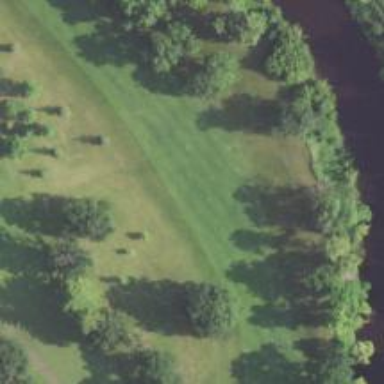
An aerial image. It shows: Golf hole.